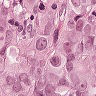
Metastatic tissue present: yes